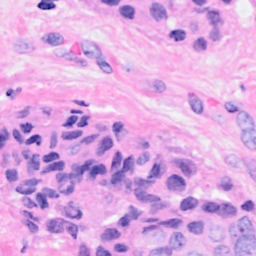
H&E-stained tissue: Breast